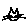
Label: cat